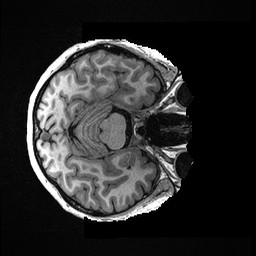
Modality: T1w
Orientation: axial
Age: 43
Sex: female
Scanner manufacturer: ge
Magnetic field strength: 3 T
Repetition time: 0.006952 s
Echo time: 0.00292 s